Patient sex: M
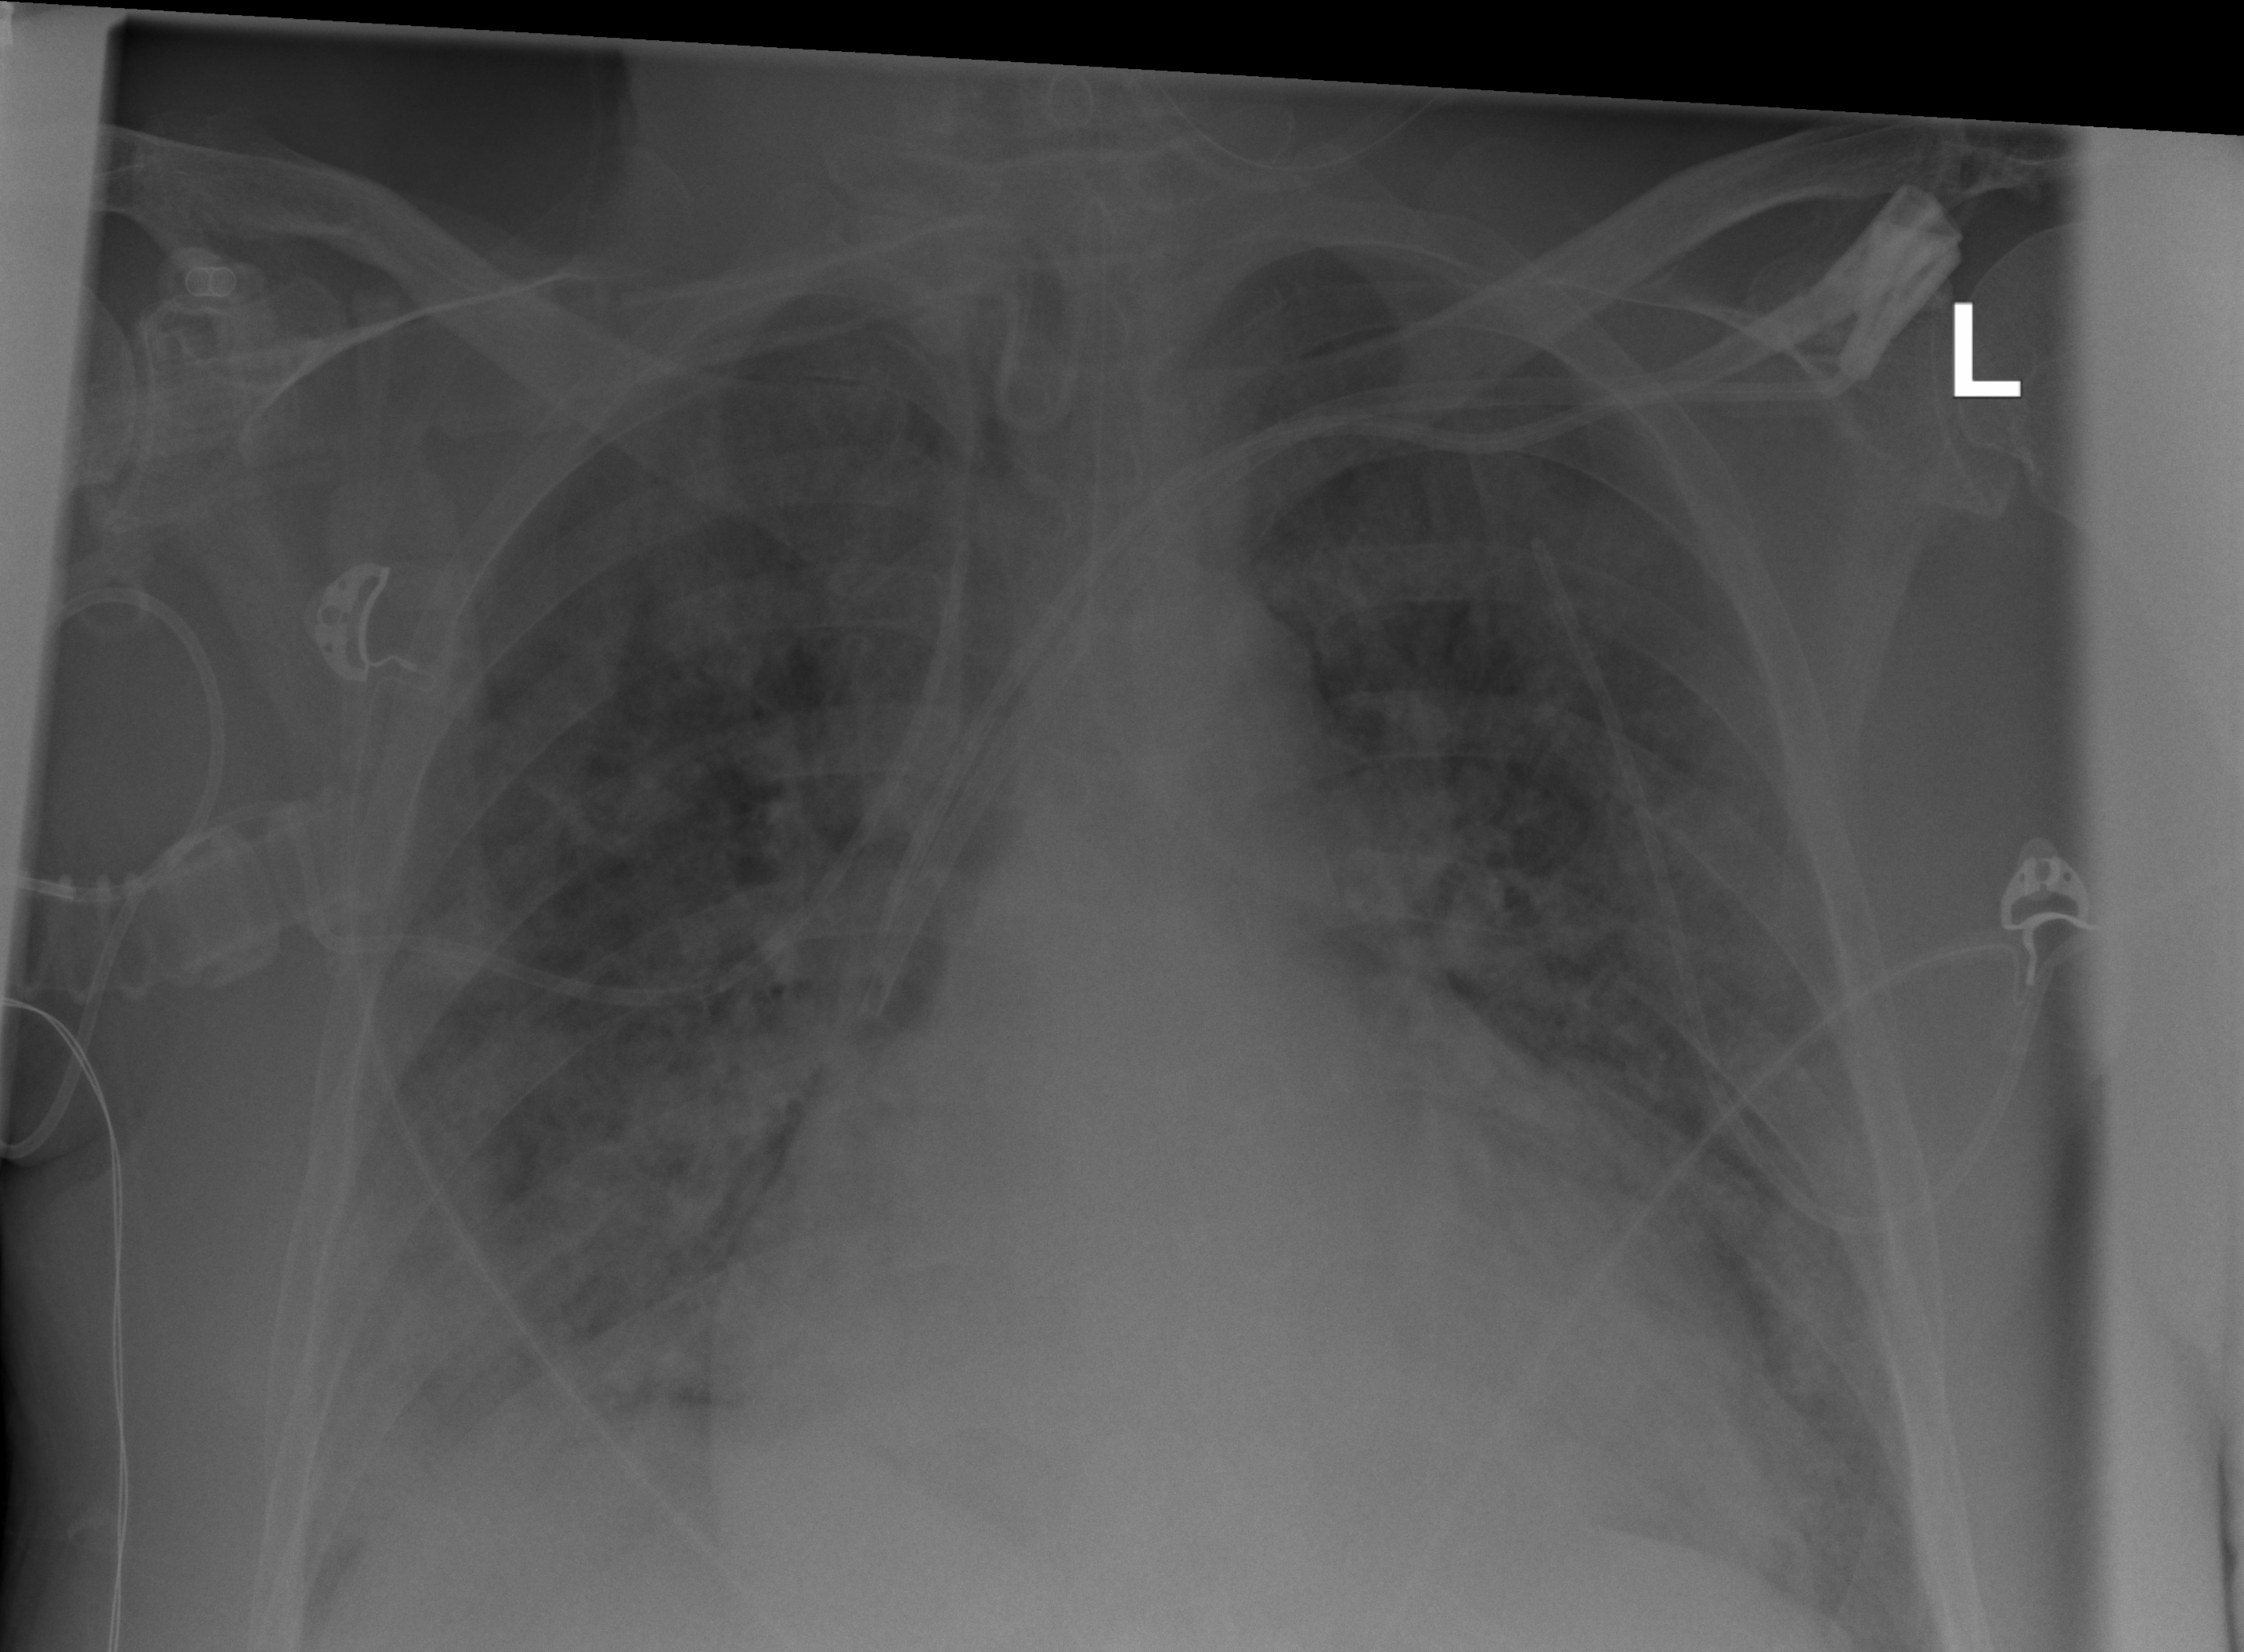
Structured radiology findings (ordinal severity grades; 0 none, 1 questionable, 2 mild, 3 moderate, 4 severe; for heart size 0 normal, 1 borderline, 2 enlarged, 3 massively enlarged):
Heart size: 2
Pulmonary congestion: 2
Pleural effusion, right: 2
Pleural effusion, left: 1
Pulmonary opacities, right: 3
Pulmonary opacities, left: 3
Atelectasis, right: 2
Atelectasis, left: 2